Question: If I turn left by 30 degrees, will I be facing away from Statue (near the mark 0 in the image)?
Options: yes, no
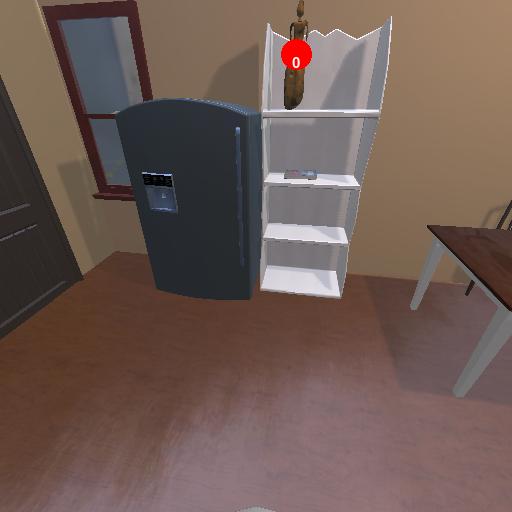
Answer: yes